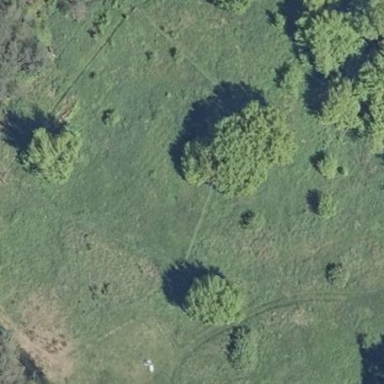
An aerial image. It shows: Area covered with grass.